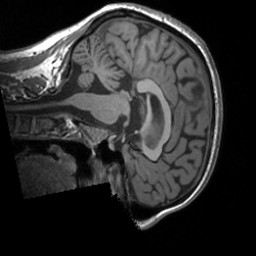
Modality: T1w
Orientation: sagittal
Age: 38
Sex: female
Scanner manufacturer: siemens
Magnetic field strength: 3 T
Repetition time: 1.9 s
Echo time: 0.00226 s